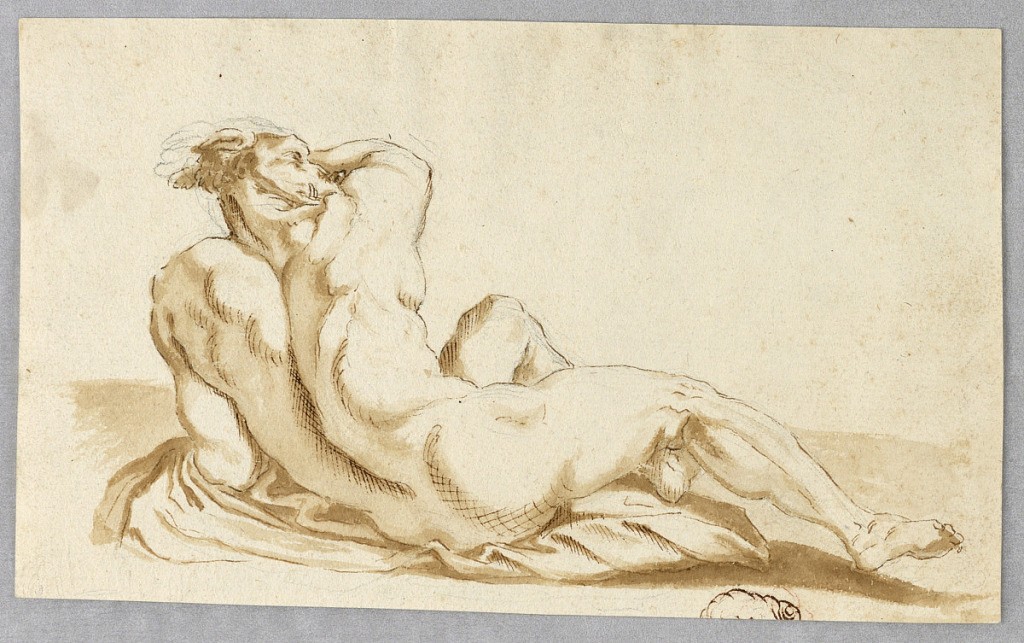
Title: Companion of Ulysses Transforming into a Hog
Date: ca. 1650
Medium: Black chalk, pen and ink, brush and wash on paper
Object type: Drawing
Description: Reclining figure shown from the back, raising right arm. Partially concealed head of a hog.